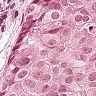
Metastatic tissue present: yes